Interaction volume radius: 5 \u00c5
Interaction volume height: 10 \u00c5
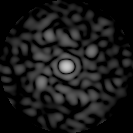
Disorder parameter: 0.7953